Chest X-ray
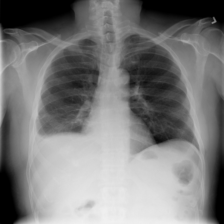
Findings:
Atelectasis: negative
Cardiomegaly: negative
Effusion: positive
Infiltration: negative
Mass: negative
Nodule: negative
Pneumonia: negative
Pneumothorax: negative
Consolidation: negative
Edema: negative
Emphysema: negative
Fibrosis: negative
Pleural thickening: negative
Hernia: negative